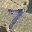
Label: 7